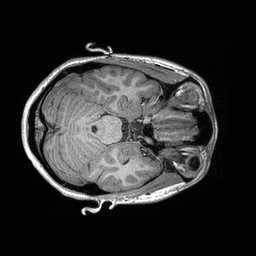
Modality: T1w
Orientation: axial
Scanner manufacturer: siemens
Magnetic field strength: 3 T
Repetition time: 2.3 s
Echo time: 0.00298 s